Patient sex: M
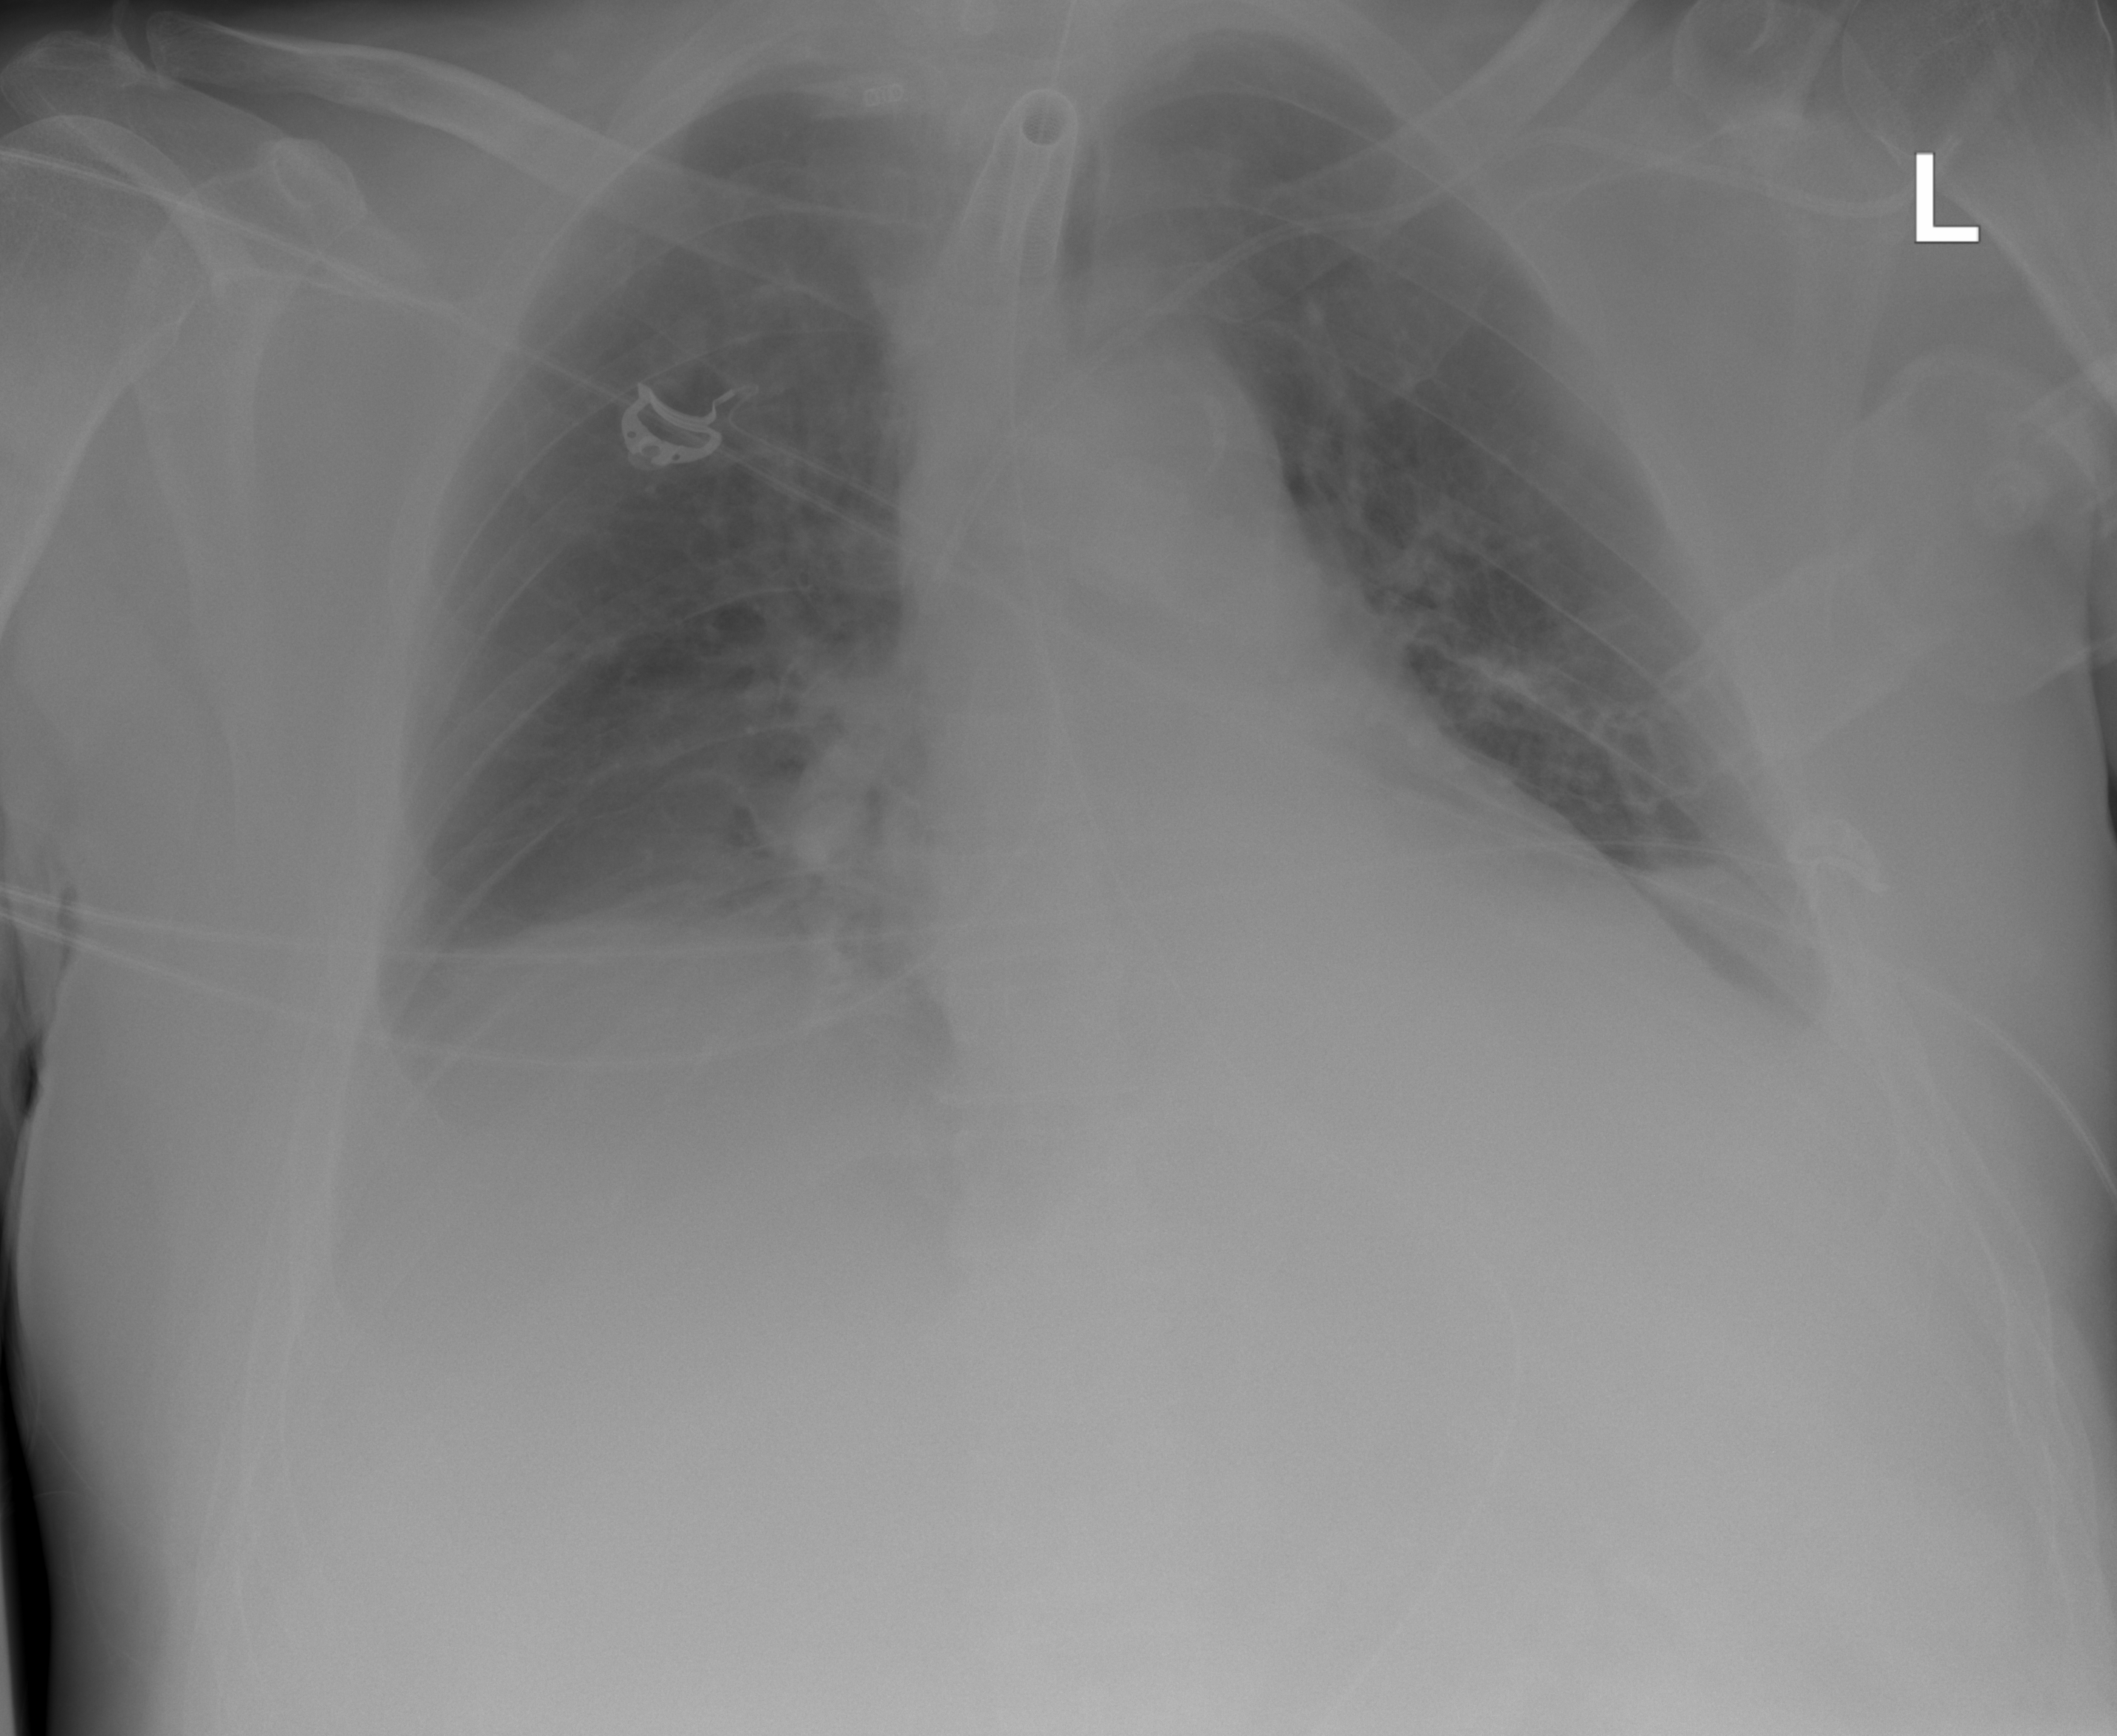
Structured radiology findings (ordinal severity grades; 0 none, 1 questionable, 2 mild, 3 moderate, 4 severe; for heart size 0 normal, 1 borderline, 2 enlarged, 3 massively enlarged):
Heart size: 1
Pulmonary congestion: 2
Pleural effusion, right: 2
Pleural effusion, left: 2
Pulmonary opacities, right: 0
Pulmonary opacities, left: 0
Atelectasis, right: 0
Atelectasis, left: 0